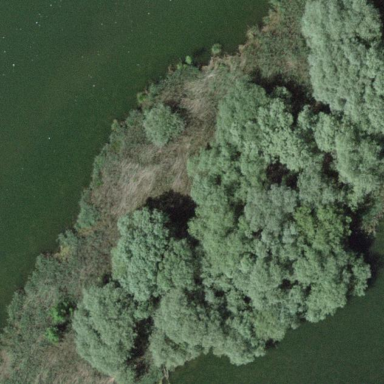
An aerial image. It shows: Marshy wetland area.